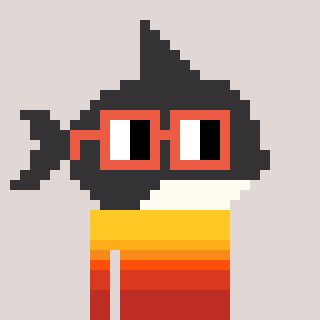
a pixel art character with square orange glasses, a orca-shaped head and a yellow-colored body on a warm background